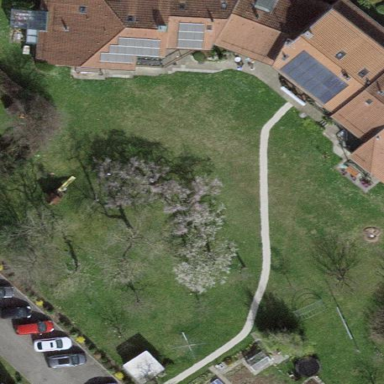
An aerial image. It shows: Garden surrounded by fence.